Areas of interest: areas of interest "Driving School"
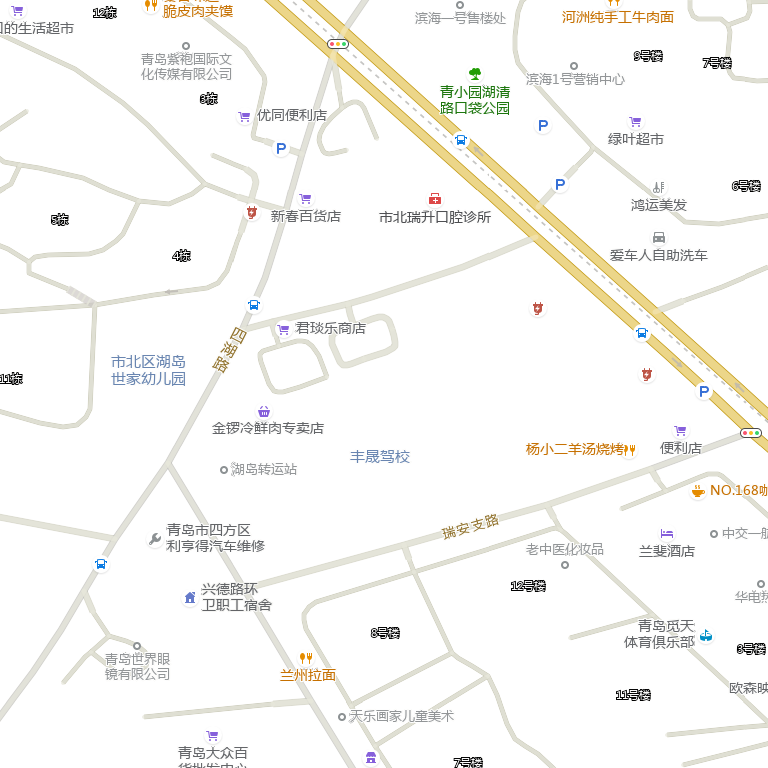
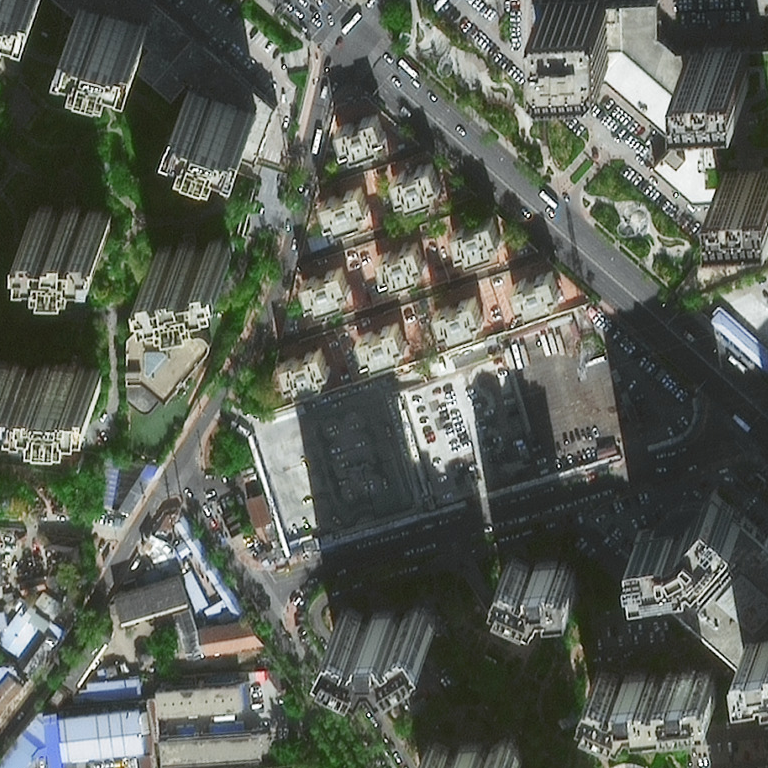